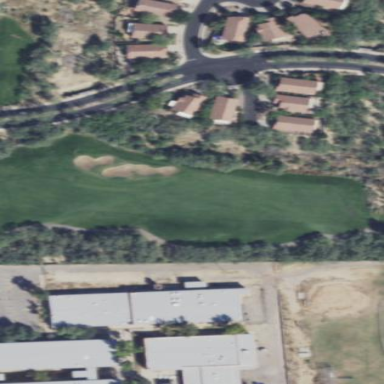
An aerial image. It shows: Rough grassy area used for golf.